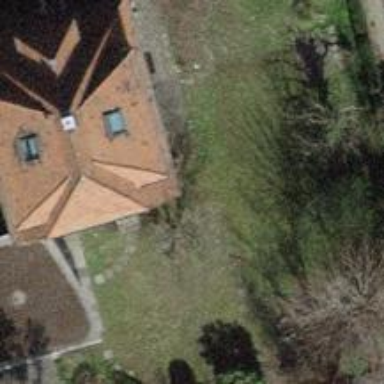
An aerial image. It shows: Building with tiled roof.